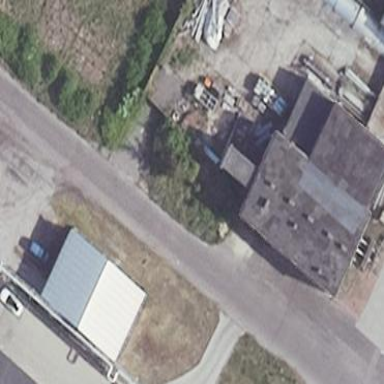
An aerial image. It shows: Service building.